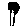
Label: tree